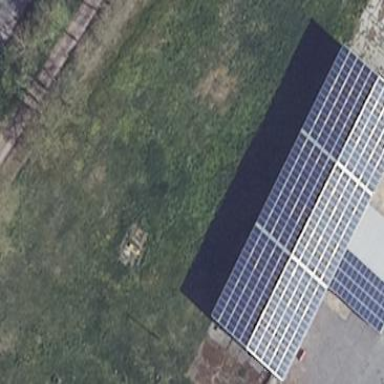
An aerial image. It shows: Solar photovoltaic panel generating electricity. It is small installation located on building.